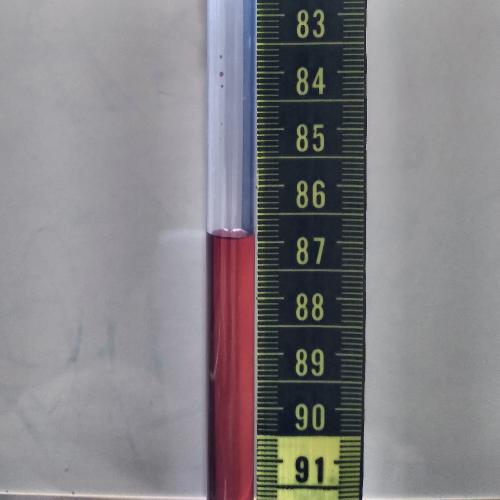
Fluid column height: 86.9 cm